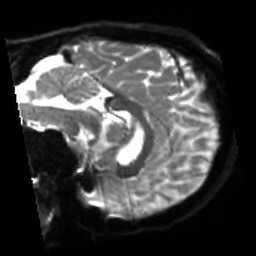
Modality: sbref
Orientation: sagittal
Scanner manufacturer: siemens
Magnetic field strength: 3 T
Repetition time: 4 s
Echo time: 0.0594 s